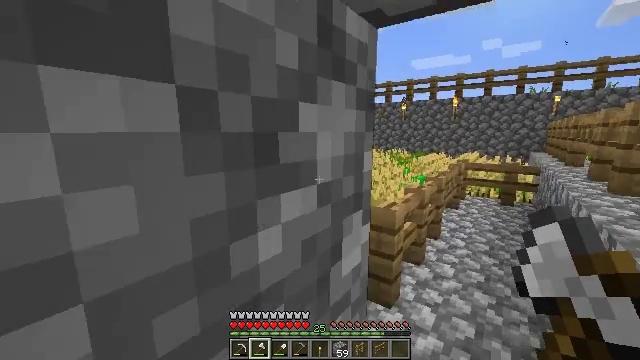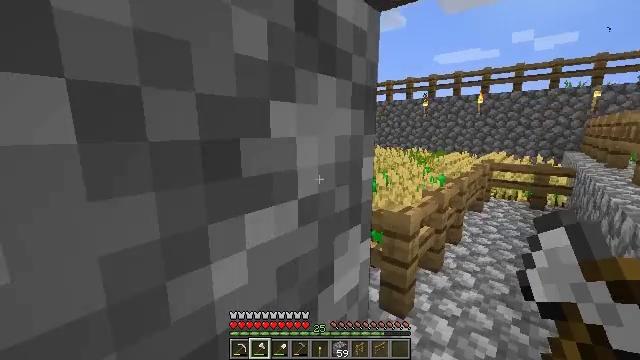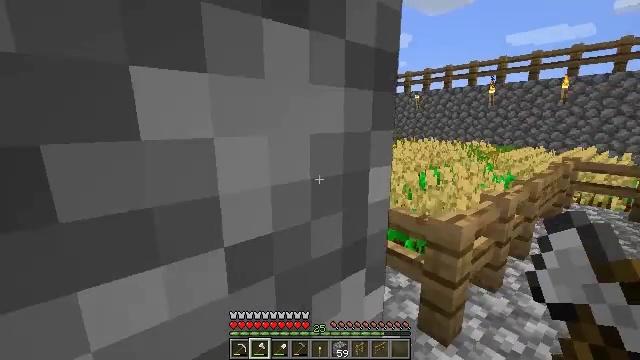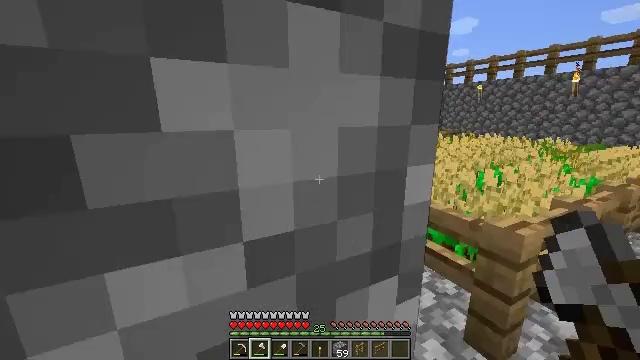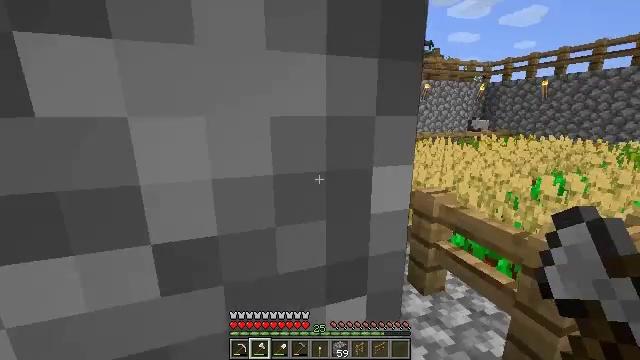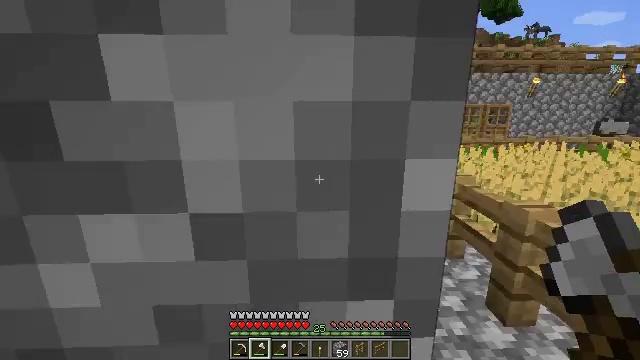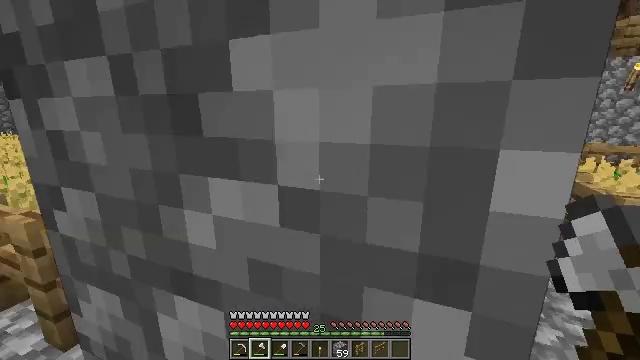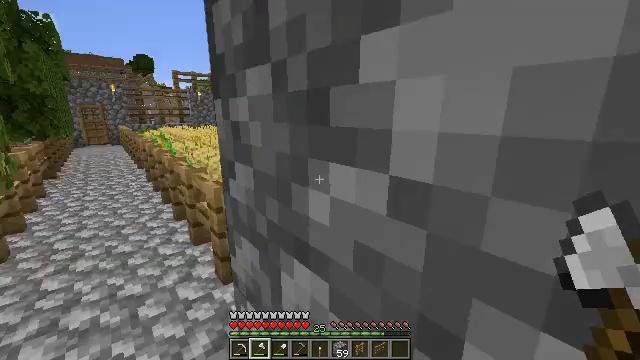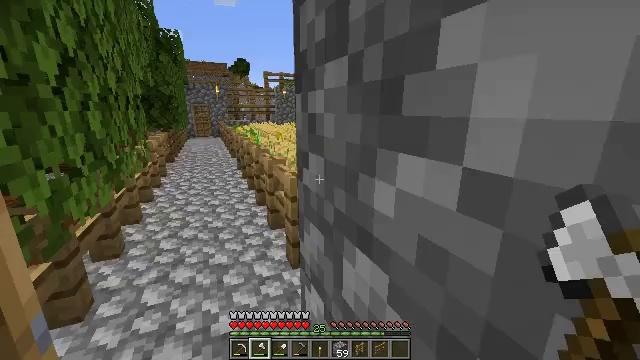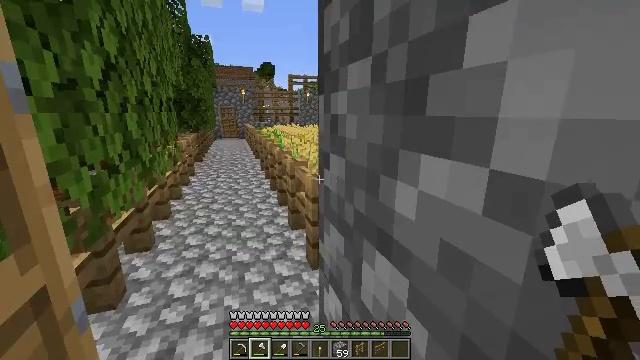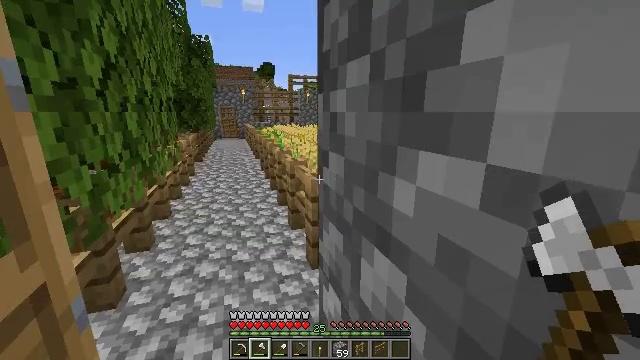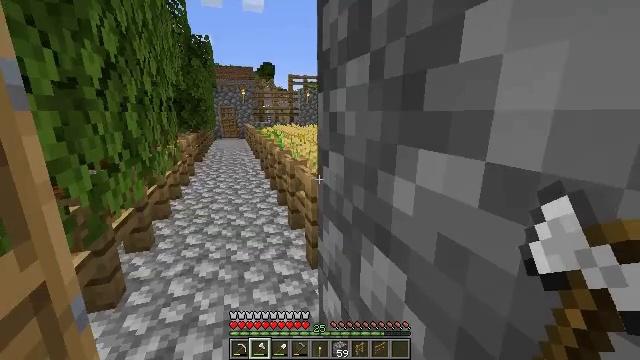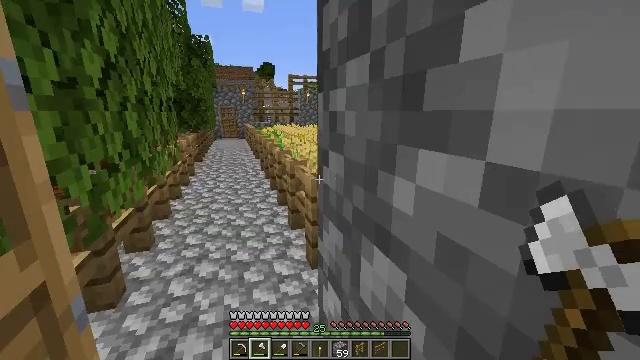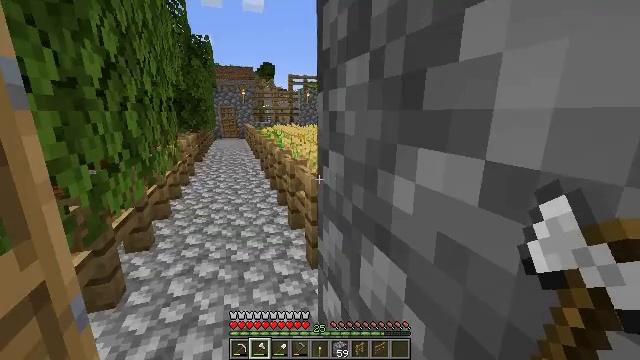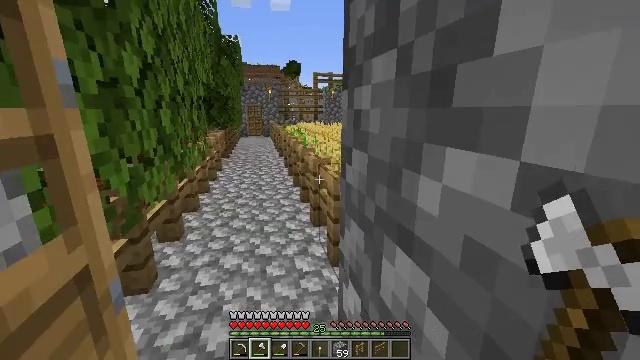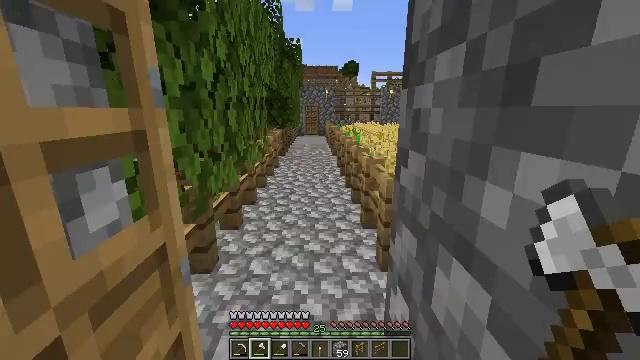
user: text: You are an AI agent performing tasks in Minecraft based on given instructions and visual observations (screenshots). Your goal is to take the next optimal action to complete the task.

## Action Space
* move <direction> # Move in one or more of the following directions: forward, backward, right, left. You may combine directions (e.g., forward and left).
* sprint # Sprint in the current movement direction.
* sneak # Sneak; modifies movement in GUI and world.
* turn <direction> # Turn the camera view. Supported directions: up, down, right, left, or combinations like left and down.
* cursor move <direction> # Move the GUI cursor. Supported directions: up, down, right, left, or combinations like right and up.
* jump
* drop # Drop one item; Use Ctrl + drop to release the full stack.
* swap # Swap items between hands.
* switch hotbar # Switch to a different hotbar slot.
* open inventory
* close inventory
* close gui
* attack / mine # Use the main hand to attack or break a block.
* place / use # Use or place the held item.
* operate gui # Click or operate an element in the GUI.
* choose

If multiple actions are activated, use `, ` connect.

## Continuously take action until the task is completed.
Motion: motion action
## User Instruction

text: Obtain granite stairs using the crafting grid.
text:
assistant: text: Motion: move forward, turn left
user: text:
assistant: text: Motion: move forward, turn left and down
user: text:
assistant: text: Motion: move forward, turn left and down
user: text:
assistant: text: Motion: turn left
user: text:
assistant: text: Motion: turn left
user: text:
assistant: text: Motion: turn left
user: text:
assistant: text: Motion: turn left
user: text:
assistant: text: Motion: turn left
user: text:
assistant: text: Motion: turn left
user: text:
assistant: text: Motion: no_op
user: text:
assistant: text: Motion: no_op
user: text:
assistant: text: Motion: no_op
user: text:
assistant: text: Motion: no_op
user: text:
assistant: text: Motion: turn left
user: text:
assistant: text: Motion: turn left
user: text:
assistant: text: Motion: turn left
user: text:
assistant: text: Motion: turn left
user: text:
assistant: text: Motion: turn left
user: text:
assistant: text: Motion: turn left
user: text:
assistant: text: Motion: turn left
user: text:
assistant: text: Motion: no_op
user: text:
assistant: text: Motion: no_op
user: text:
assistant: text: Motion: no_op
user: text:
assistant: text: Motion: use / place
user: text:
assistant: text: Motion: turn right, use / place
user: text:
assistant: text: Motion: turn right
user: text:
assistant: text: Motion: turn right and down
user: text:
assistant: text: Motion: turn right
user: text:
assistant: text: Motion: turn right
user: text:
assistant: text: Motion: turn right